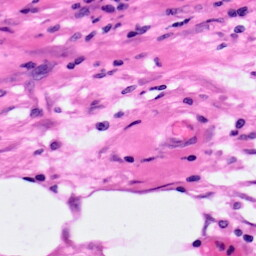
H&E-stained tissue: Pancreatic